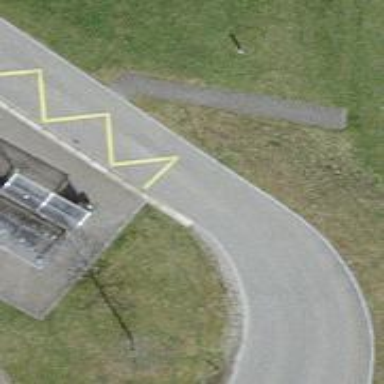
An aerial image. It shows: Bus stop with designated stop position for public transport.